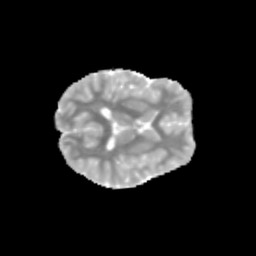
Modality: MD
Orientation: axial
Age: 10
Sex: male
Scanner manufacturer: siemens
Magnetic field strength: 3 T
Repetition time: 3.8 s
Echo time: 0.07 s